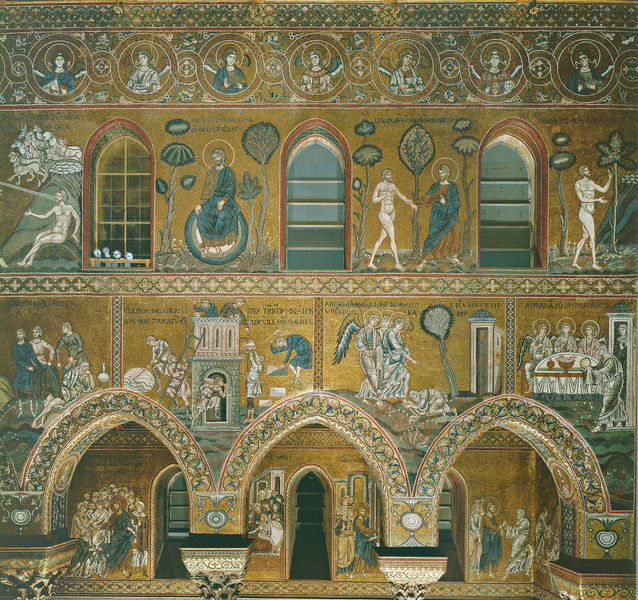
Titel: Mosaiken im Sanktuarium und Langhaus des Doms von Monreale
Standort: Monreale, Dom (EU - I - Sizilien)
Schlagwörter: akt, baum, kämpfer, nackt, fenster, männer, zimmer, wand, gold, engel, schrift, bogen, bögen, text, mosaik, arkaden, heilige, fresko, kapitel, ikonen, byzantinisch, freskenn